Question: I have a problem understanding the difference between 'geom_segment' and 'annotate(segment, ...)' when it comes to plots with dates on the 'x' axis.
Let's start with some random data:
'''
library(data.table)
library(lubridate)
library(ggplot2)
# Prepare some random data
set.seed(1234)
dt <- data.table(x = rnorm(365*5), d = seq(ymd(20130101), ymd(20131231), by = 86400))
dt.m <- dt[, list(total = sum(x)), by = list(month = floor_date(d, "month"))]
# Create a basic scatterplot chart
p <- qplot(month, total, data = dt.m)
'''
Both of the following work and add a segment to the plot 'p' defined above:
'''
# Both of these work as expected and produce the same result
p + geom_segment(x = as.numeric(ymd(20130401)), xend = as.numeric(ymd(20130701)),
y = -10, yend = 10)
p + geom_segment(aes(x = ymd(20130401), xend = ymd(20130701),
y = -10, yend = 10))
'''

However, neither of the following 'annotate("segment", ...)' calls work - and they produce different error messages, which I cannot really parse.
'''
> p + annotate("segment", x = as.numeric(ymd(20130401)), xend = as.numeric(ymd(20130701)),
y = -10, yend = 10)
Error: Invalid input: time_trans works with objects of class POSIXct only
> p + annotate("segment", x = ymd(20130401), xend = ymd(20130701),
y = -10, yend = 10)
Error in Ops.POSIXt((x - from[1]), diff(from)) :
'/' not defined for "POSIXt" objects
> p + annotate("segment", aes(x = ymd(20130401), xend = ymd(20130701),
y = -10, yend = 10))
Error in as.data.frame.default(x[[i]], optional = TRUE, stringsAsFactors = stringsAsFactors) :
cannot coerce class ""uneval"" to a data.frame
'''
I modelled the 'annotate("segment", ...)' calls after receipt 7.4 in R Graphics Cookbook, and it seems to work fine with simple graphs that have no dates in x-axis.
I would appreciate if someone can explain what's really going on here.
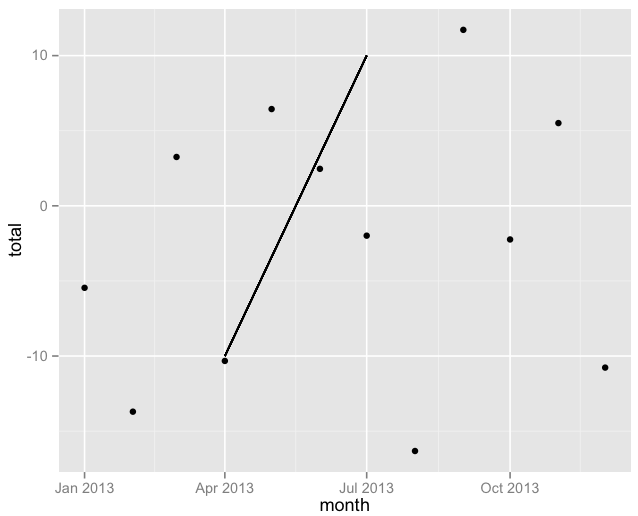
Answer: Looks like it's a bug in ggplot2 <URL>.